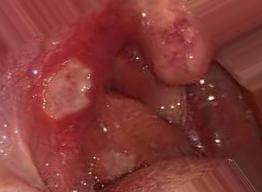
Condition: Mouth Ulcer